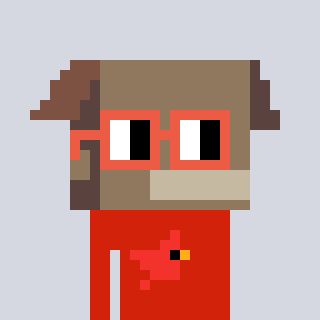
a pixel art character with square orange glasses, a box-shaped head and a red-colored body on a cool background